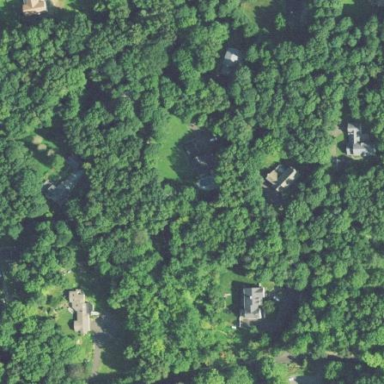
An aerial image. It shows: Existing Preserved Open Space in woodland area.